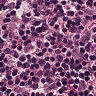
Metastatic tissue present: yes